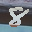
Label: 8